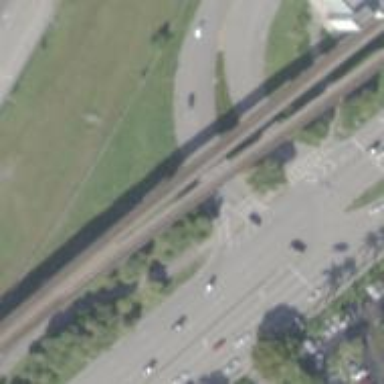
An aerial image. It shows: Asphalt cycleway with uncontrolled crossing.